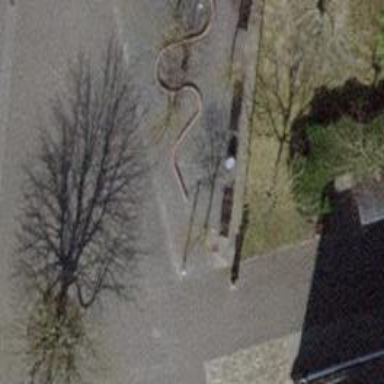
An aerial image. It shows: Bench for seating.